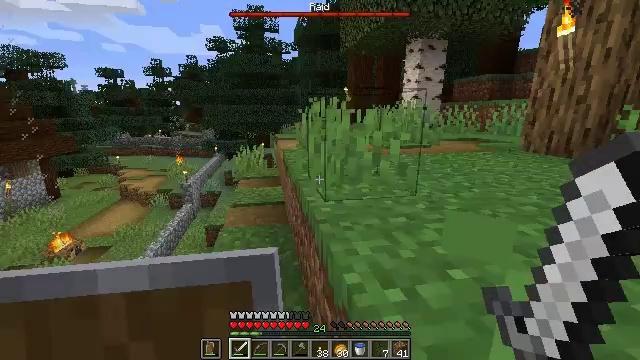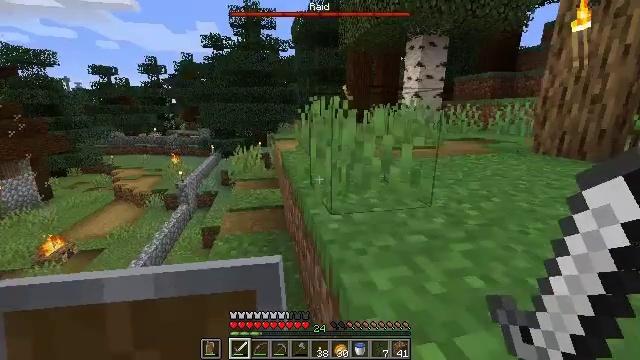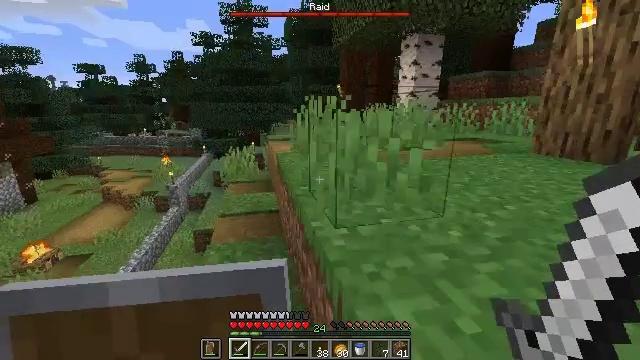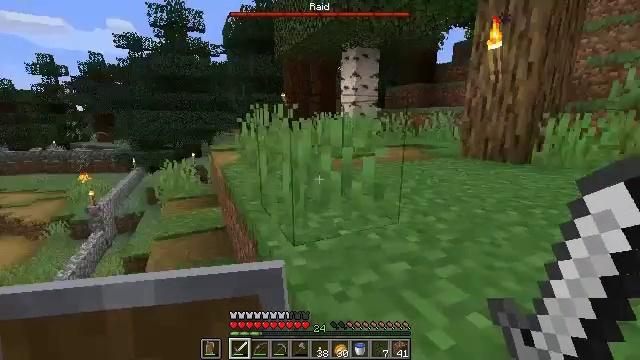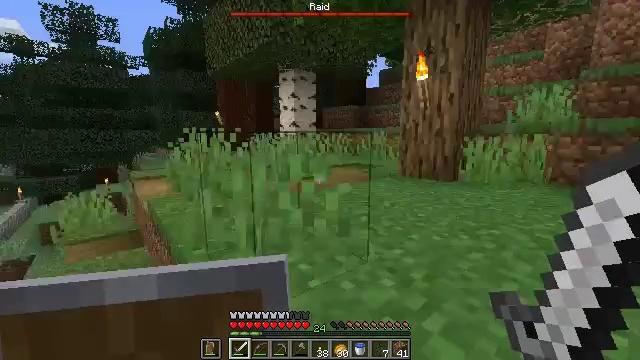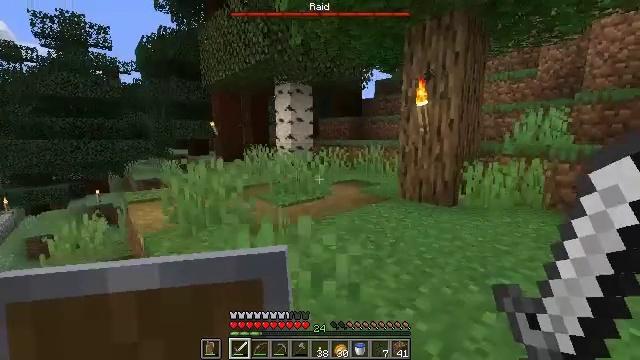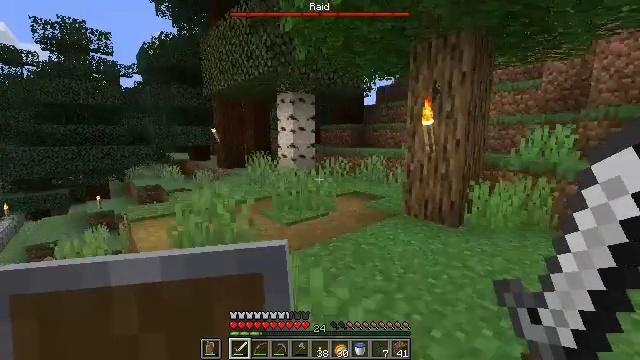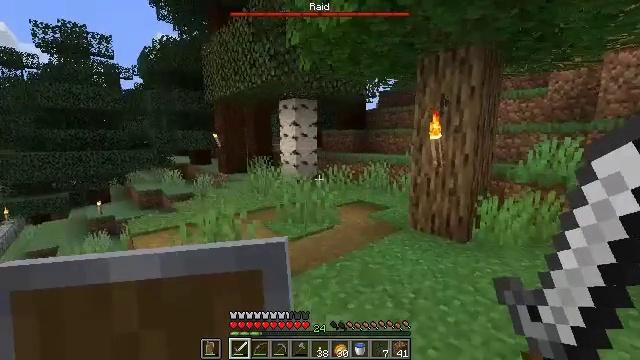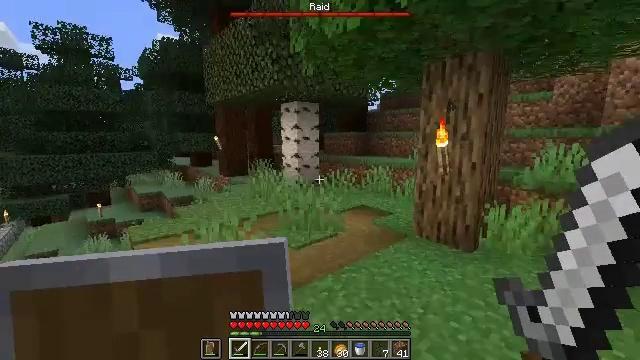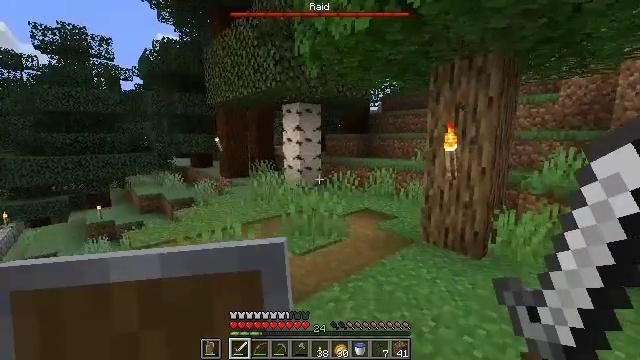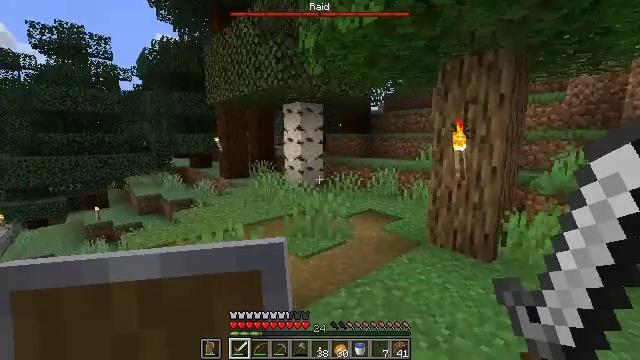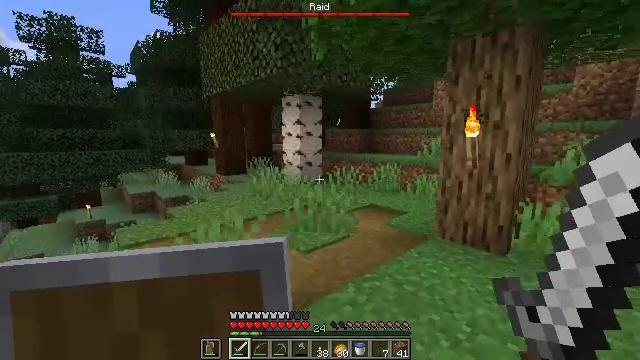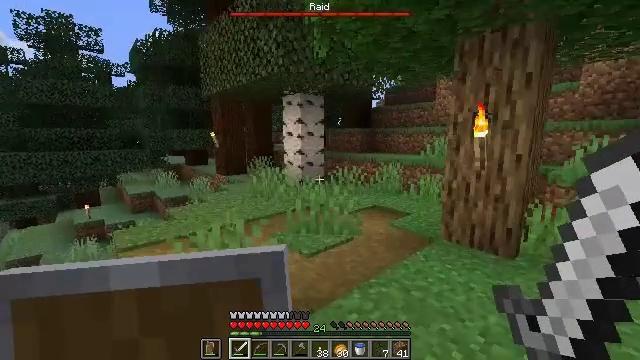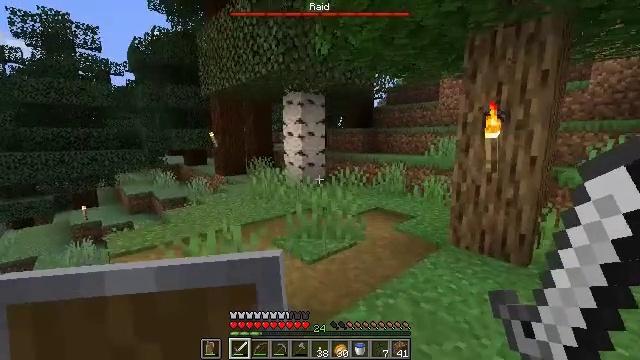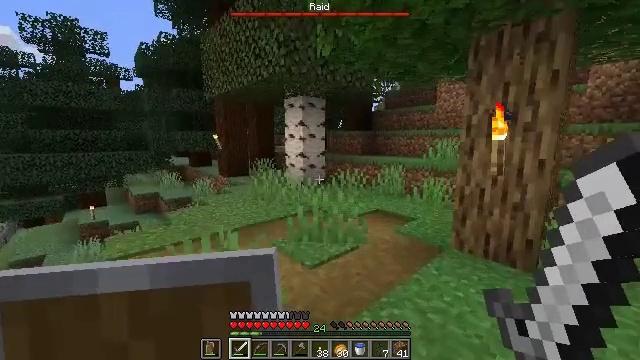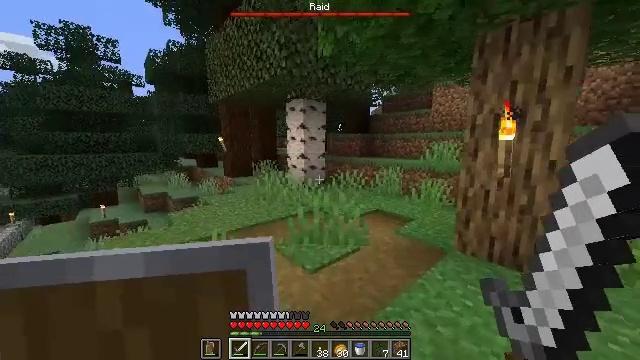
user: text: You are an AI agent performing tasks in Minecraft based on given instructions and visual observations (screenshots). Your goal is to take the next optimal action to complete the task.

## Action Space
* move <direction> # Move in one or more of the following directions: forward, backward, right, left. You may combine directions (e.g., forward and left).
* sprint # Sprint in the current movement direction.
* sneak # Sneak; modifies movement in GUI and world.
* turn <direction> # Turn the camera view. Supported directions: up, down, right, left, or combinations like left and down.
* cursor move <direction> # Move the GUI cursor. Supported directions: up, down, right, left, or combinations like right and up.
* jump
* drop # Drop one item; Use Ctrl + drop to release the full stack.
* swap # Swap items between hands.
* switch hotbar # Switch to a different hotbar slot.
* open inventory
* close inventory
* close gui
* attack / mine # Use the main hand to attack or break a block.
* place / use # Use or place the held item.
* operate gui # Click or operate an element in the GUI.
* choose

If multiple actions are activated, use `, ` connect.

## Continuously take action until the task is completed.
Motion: motion action
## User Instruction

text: Harvest grass block to clear the area.
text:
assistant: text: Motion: move forward
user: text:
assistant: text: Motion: move forward, turn right
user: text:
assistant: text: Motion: move forward, turn right and up
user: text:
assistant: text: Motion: move forward, turn right and up, jump
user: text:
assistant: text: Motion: move forward and move left, turn right, jump
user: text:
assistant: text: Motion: move forward and move left, jump
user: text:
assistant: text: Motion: move forward and move left, jump
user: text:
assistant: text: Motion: move forward
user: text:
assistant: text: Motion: move forward
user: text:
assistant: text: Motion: move forward
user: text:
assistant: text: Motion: move forward
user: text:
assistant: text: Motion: move forward
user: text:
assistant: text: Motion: move forward, sprint
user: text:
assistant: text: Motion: move forward, sprint
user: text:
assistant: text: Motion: move forward, sprint
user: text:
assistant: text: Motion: move forward
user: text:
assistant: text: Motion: move forward
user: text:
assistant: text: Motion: move forward
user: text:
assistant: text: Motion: move forward, turn right and up
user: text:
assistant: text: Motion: move forward, turn right
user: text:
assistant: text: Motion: move forward
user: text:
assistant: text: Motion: move forward
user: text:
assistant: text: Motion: move forward
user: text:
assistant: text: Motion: move forward
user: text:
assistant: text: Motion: move forward
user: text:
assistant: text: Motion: move forward
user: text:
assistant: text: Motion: move forward, turn left and down
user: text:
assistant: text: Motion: move forward and move left, turn left and down
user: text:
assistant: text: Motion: move forward and move left, turn down
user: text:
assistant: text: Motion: move forward